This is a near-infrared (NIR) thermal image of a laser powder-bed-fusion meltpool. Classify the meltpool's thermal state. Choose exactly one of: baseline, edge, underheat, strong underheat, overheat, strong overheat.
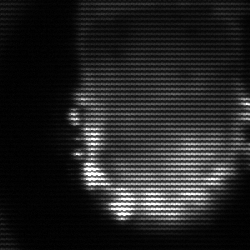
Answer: baseline